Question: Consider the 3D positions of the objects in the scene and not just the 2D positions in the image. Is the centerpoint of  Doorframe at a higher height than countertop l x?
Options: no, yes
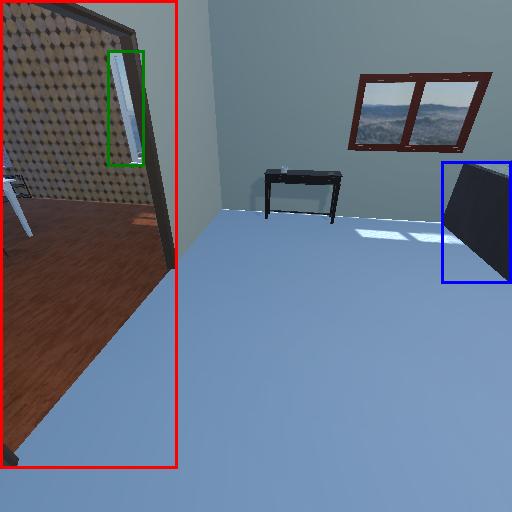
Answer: no